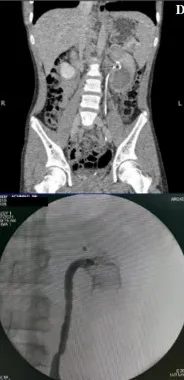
Abdomen CT scan evaluation 1 month after drainage of hematoma and embolization (upper), RPG evaluation during DJ stent removal (Lower).
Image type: radiology (ct)